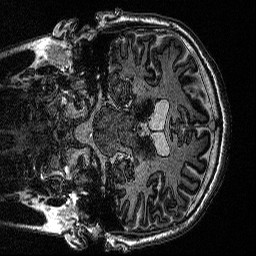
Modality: MP2RAGE
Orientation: coronal
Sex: male
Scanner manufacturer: siemens
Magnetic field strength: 3 T
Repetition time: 5 s
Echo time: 0.00292 s